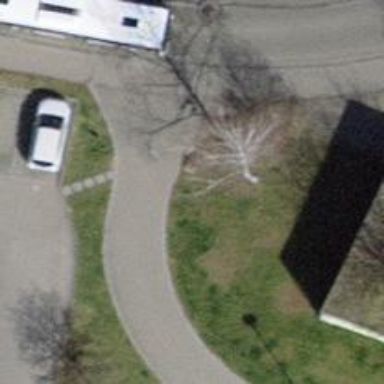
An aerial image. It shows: Bollard.